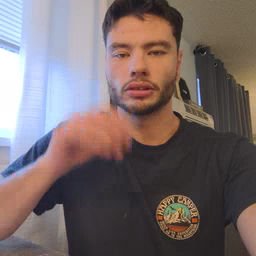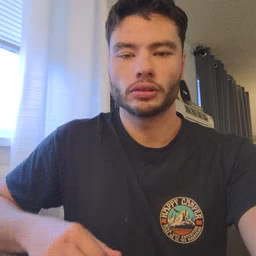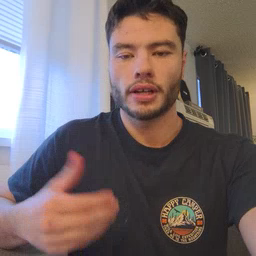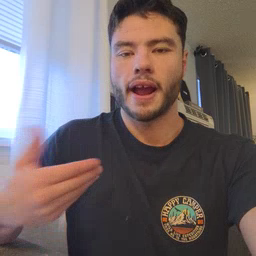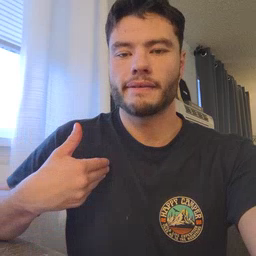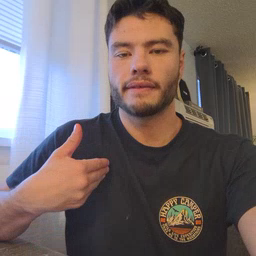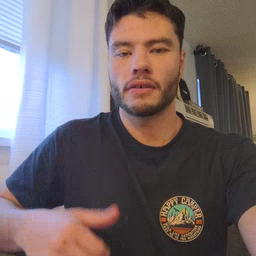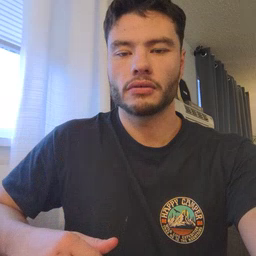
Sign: have